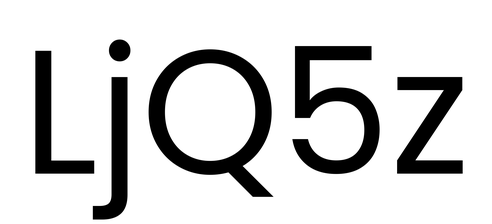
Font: Poppins-Regular